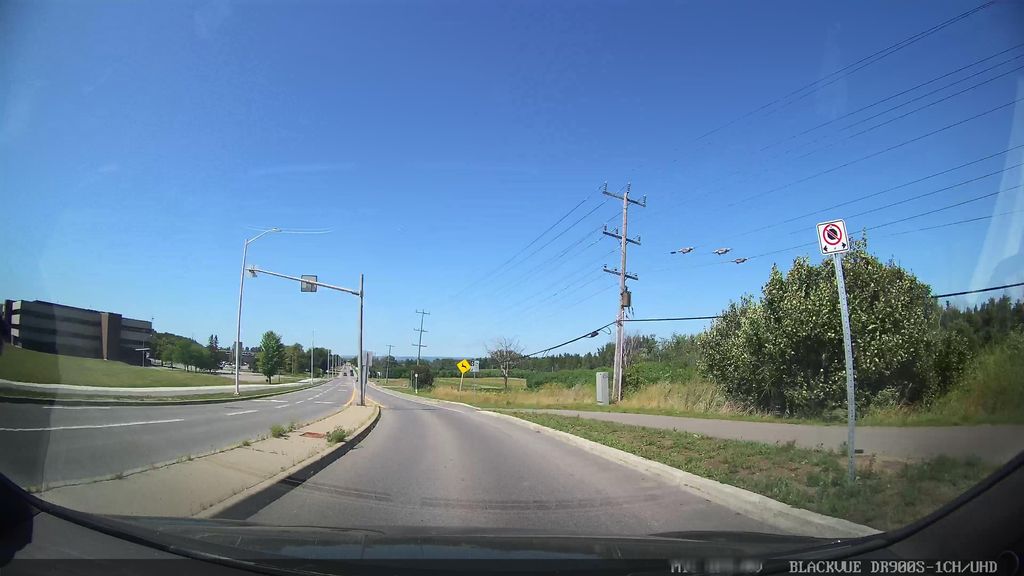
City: ottawa-gatineau